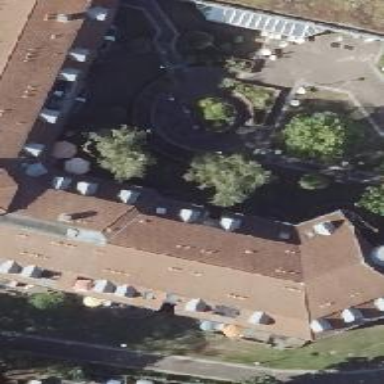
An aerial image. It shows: Residential building with gambrel roof.